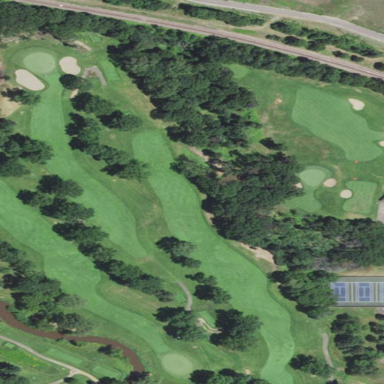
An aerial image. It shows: Grassy area designated as golf fairway.